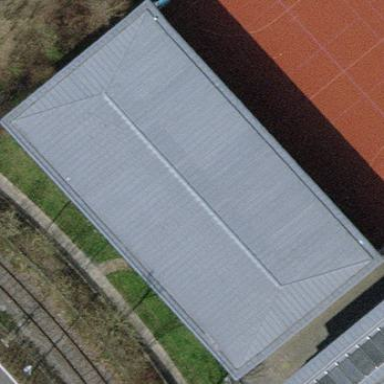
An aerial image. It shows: Sports hall building.